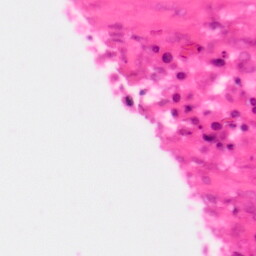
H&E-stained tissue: Colon